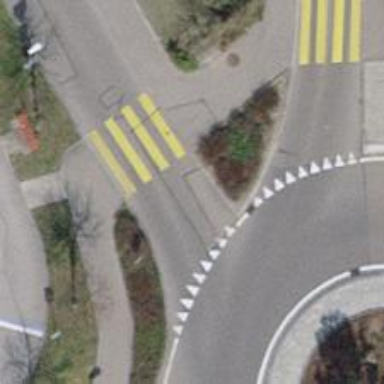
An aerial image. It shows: Marked road crossing.